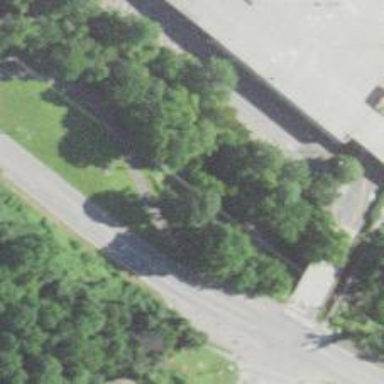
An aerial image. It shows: Asphalt cycleway that is shared.